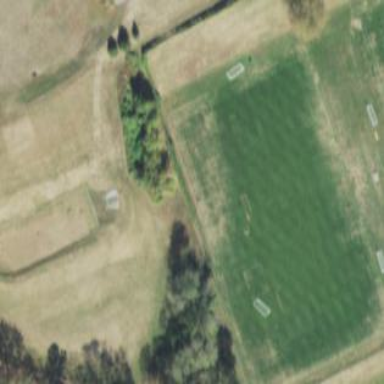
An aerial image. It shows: Soccer pitch for outdoor sports and leisure activities.